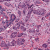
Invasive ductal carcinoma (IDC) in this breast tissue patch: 1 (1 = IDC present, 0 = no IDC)